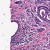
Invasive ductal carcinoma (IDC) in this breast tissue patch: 0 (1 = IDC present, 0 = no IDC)